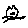
Label: cat